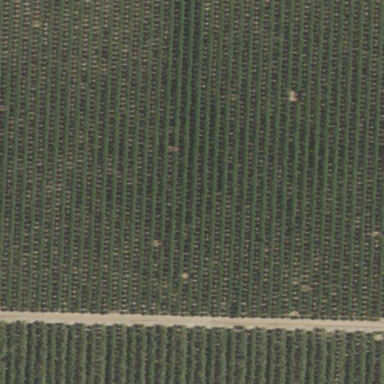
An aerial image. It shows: Orchard planted with peach trees.